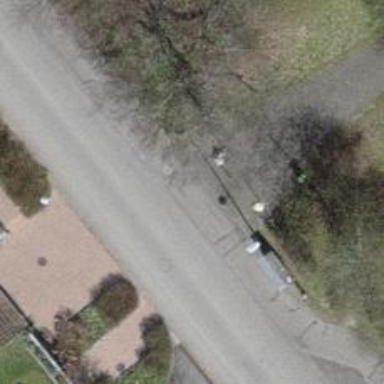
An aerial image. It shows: Sidewalk.